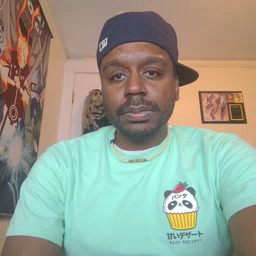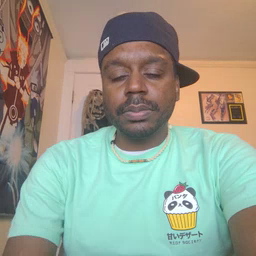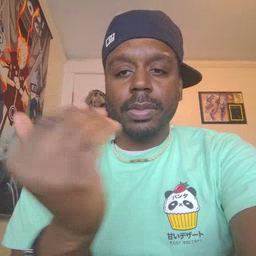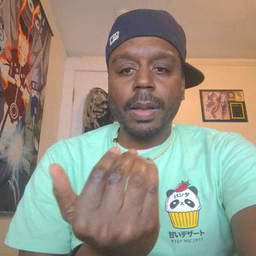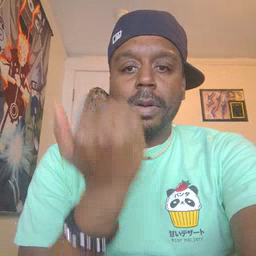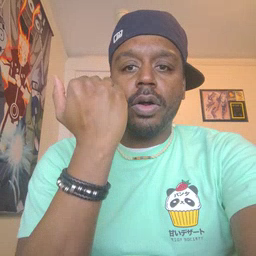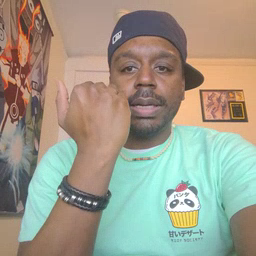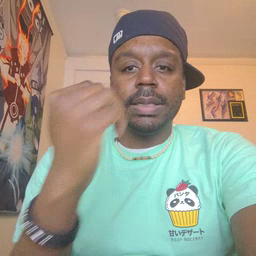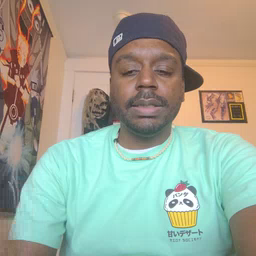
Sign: morning